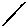
Label: line